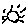
Label: sun